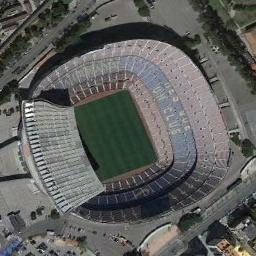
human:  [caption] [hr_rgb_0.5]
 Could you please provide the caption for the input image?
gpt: This stadium has a white ring roof .

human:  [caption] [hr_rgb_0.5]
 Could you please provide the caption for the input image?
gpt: There are many trees beside the stadium .

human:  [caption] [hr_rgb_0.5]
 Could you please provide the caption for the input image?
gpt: The circular stadium is surrounded by roads and there is some vegetation around it .

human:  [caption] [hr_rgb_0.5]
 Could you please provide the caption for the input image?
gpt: The stadium is on the bare land next to some trees .

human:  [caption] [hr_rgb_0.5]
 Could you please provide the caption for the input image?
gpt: There are some green trees around the stadium .